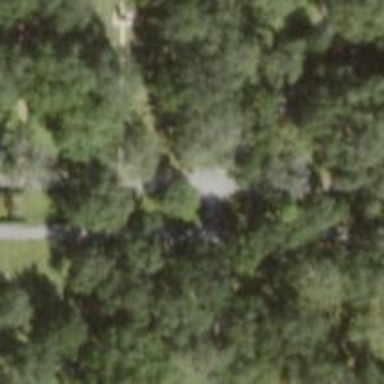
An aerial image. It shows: Asphalt road designated for service within cemetery.